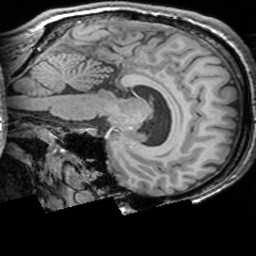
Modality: T1w
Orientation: sagittal
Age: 34
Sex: male
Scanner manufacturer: siemens
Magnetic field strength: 3 T
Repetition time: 1.63 s
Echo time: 0.00311 s